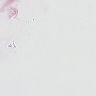
Metastatic tissue present: no